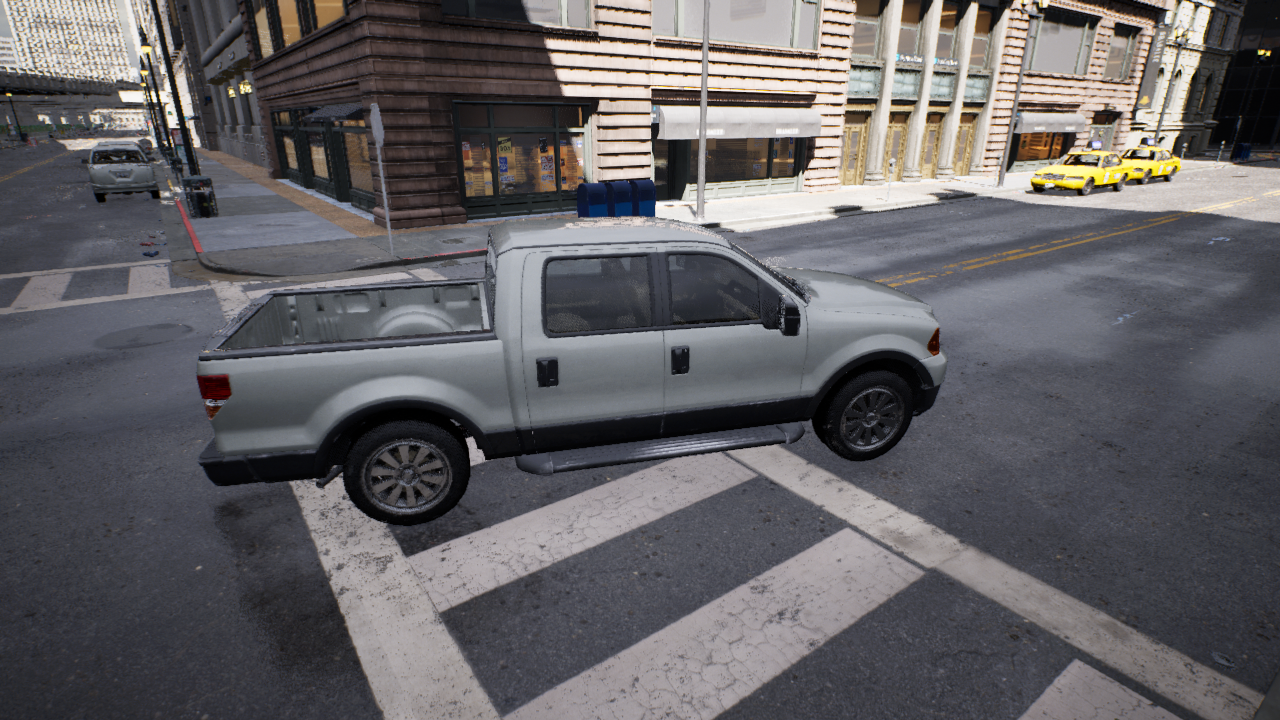
Venue: intersection
Lighting: clear day
Vehicle rig: pickup